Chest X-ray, PA view. Patient: 49 years old, sex M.
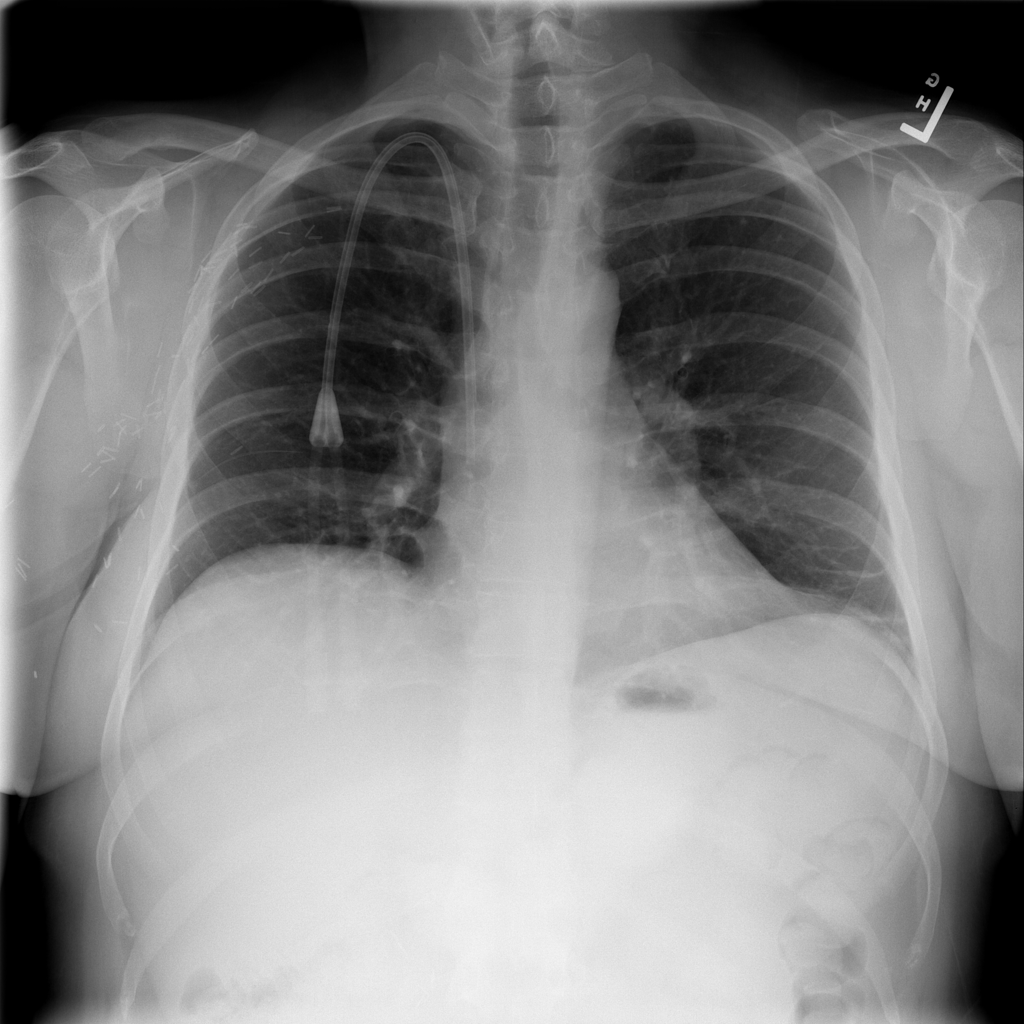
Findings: Atelectasis